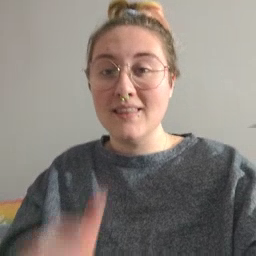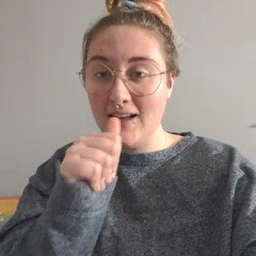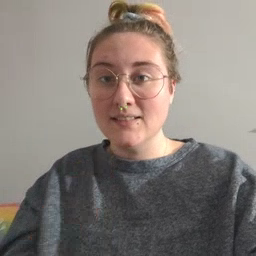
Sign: nuts